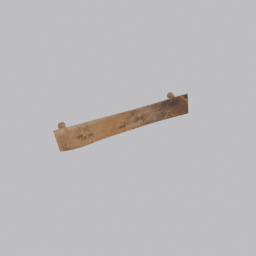
Label: furniture